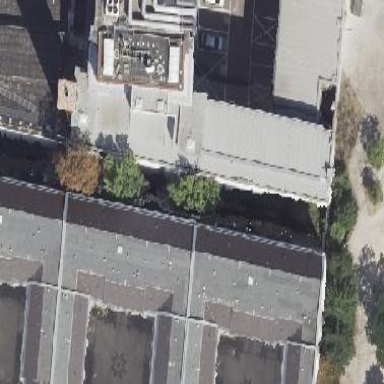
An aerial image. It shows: Part of building.